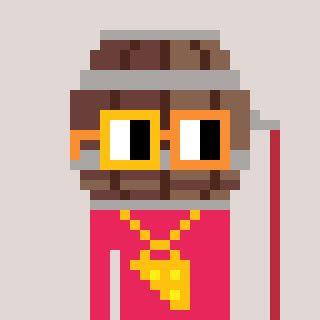
a pixel art character with square yellow and orange glasses, a wine barrel-shaped head and a redpinkish-colored body on a warm background